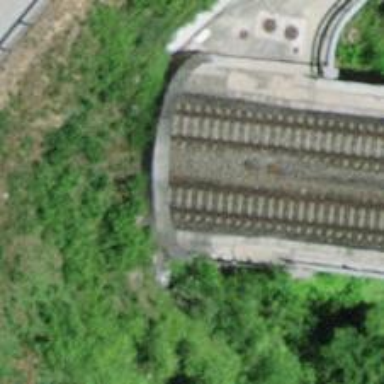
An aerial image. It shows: Single-track railway bridge with electrified contact line.